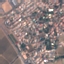
Land use / land cover: Residential